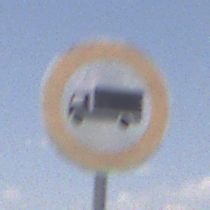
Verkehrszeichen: VerbotFuerKraftfahrzeugeUeberDreiKommaFuenfTonnen
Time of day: Midday
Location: Outdoor (Nature)
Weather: PartlyCloudy
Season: NotSpecified
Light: Natural